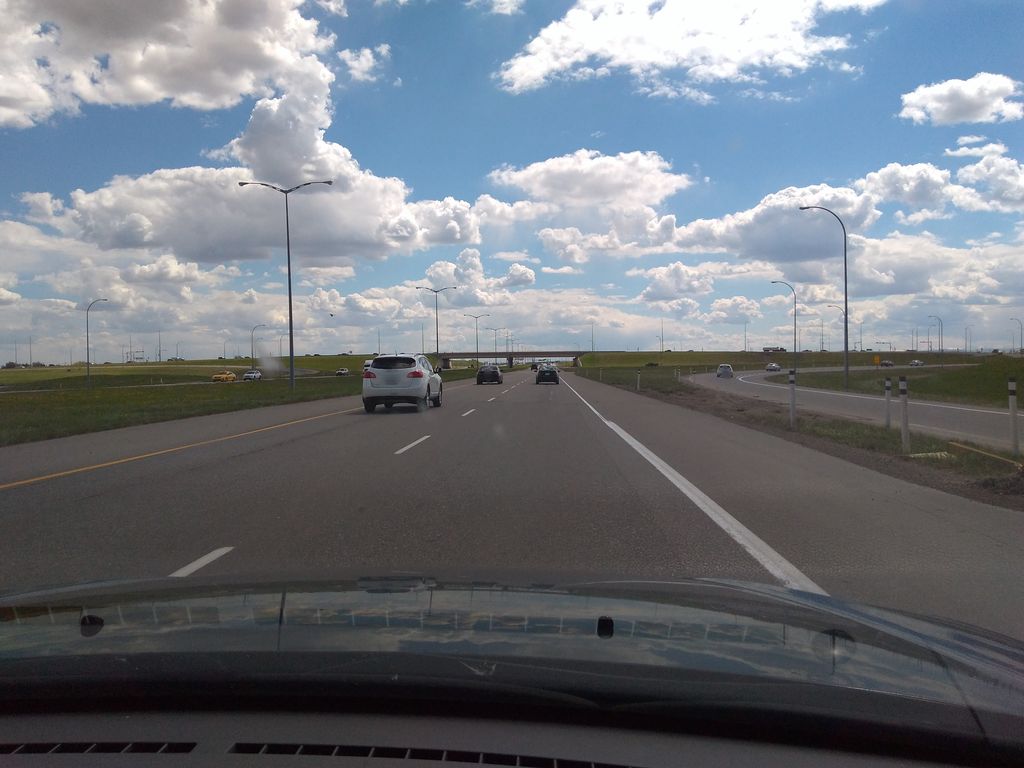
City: calgary